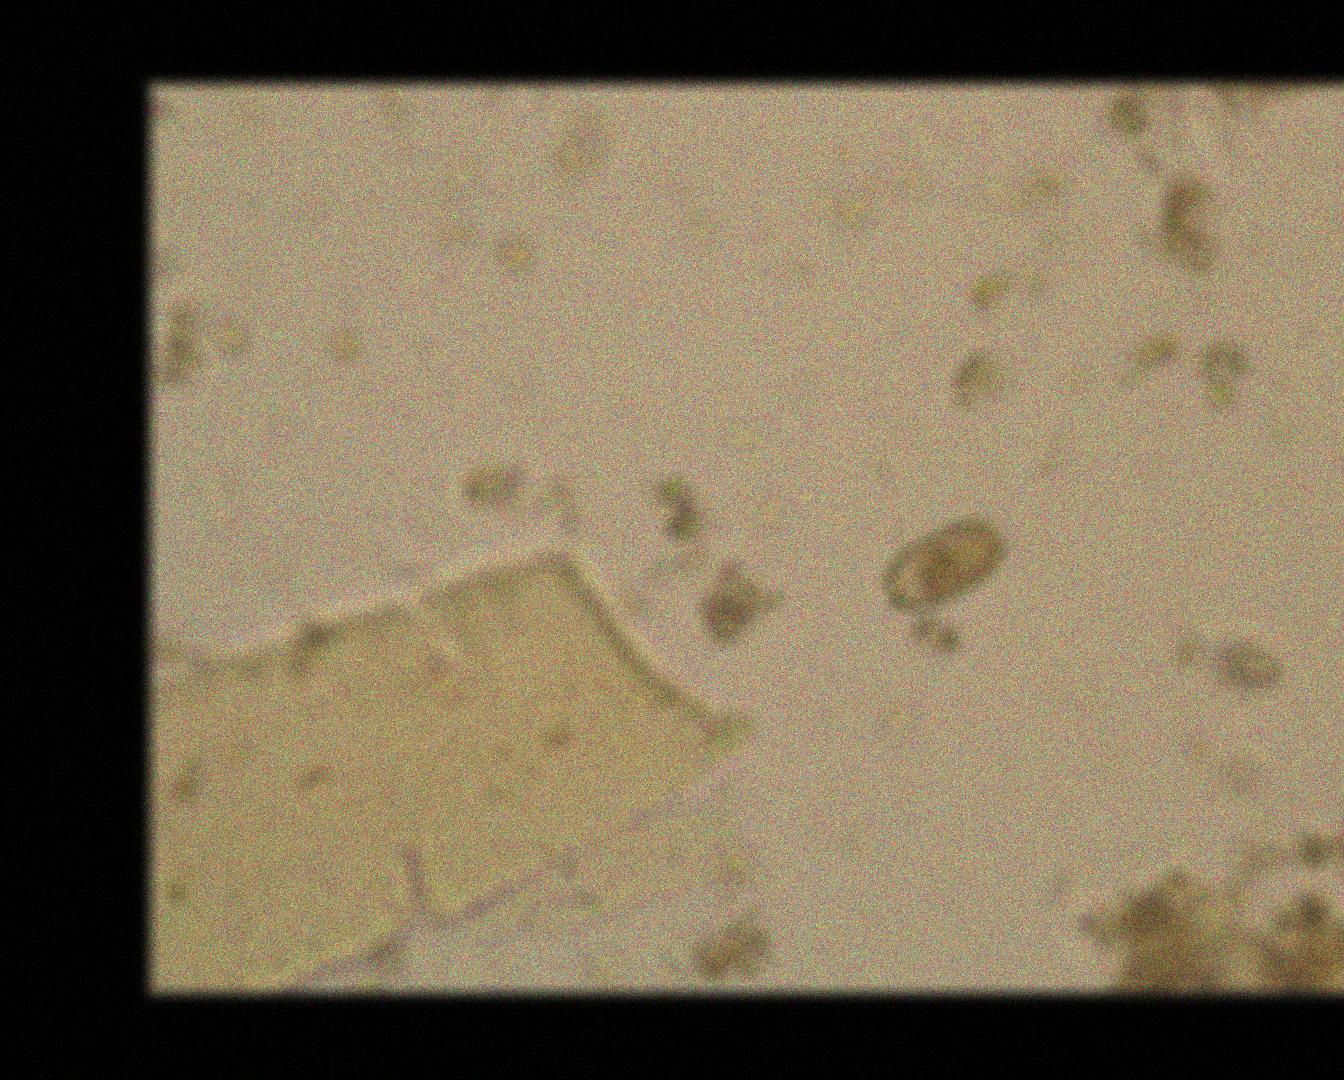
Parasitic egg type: Capillaria philippinensis